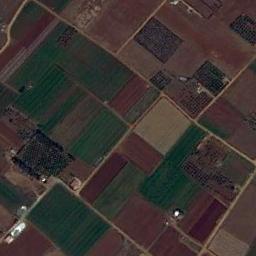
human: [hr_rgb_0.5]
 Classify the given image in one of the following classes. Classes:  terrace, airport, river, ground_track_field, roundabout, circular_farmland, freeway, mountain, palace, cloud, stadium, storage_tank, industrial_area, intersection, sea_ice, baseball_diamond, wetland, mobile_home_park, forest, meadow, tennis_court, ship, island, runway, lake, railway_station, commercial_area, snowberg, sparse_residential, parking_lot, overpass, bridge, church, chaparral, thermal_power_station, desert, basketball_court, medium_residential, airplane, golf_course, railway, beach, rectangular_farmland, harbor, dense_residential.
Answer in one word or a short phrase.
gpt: rectangular_farmland